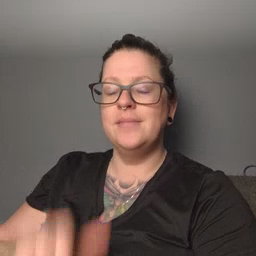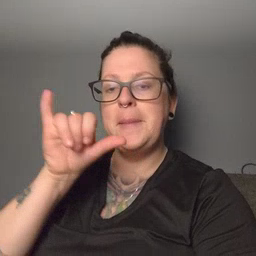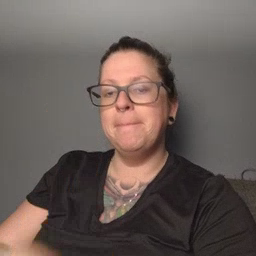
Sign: same